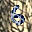
Label: 6